Interaction volume radius: 10 \u00c5
Interaction volume height: 20 \u00c5
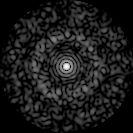
Disorder parameter: 0.8232